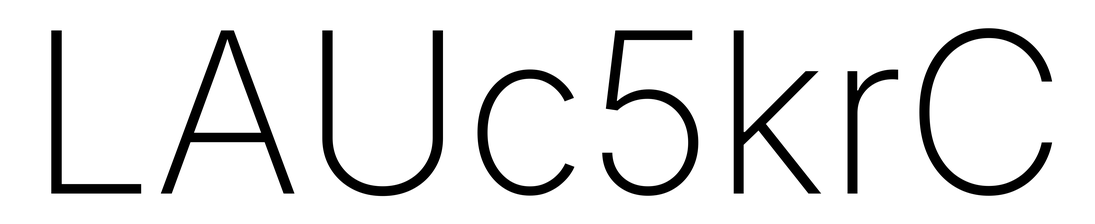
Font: Inter_ExtraLight